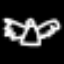
Label: angel